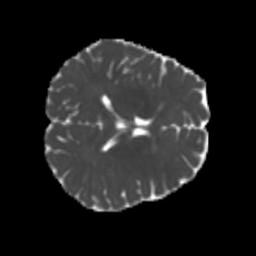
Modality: MD
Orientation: axial
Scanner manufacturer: siemens
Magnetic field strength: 3 T
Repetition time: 4 s
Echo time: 0.0594 s